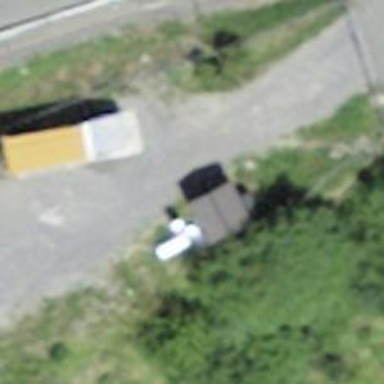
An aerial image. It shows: Recycling center for green waste and scrap metal.